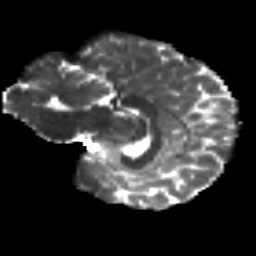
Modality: T2w
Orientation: sagittal
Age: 19
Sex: male
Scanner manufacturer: siemens
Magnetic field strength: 3 T
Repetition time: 8.8 s
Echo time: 0.085 s